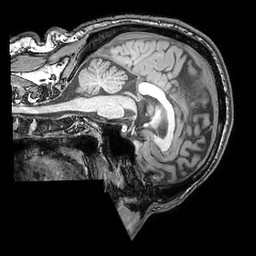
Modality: T1w
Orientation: sagittal
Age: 47
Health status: ill
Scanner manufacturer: philips
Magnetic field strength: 3 T
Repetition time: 0.007 s
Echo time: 0.0035 s